Question: I'm writing a discord bot using Python 3.5 and i've run into an issue and I can't seem to solve it, here is the code
'''
if message.content.startswith('!juvialist'):
decision = message.content[10:]
if decision == 'add':
await client.send_message(message.channel, 'Added')
elif decision == 'remove':
await client.send_message(message.channel, 'Removed')
else:
await client.send_message(message.channel, decision + ' is an invalid parameter')
'''
basically, what happens here is if the user types '!juvialist add' python slices everything before add and puts into a string called decision, then an IF statement decides what happens, if it's an add or remove it does something, else it tells the user that the parameter is wrong, but the problem is, even if it's correct, it always goes to else and returns an error
Error:

I've tried doing the same thing but in slightly different ways based on Google searches, looking at Python documentation on IF statements isn't much help either, which probably means that i'm missing something ridiculously obvious, so i'd appreciate it if you could help me here, thank you.
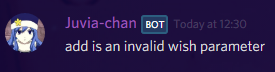
Answer: Because you missed up 'space'. In fact your 'decision' is '" add"' or whatever.
Put 'decision = message.content[11:]' instead.
Or even better idea would be 'decision = message.content[10:].strip()'